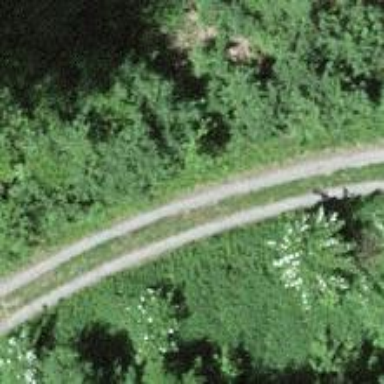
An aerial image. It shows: Gravel track with grade2 quality.